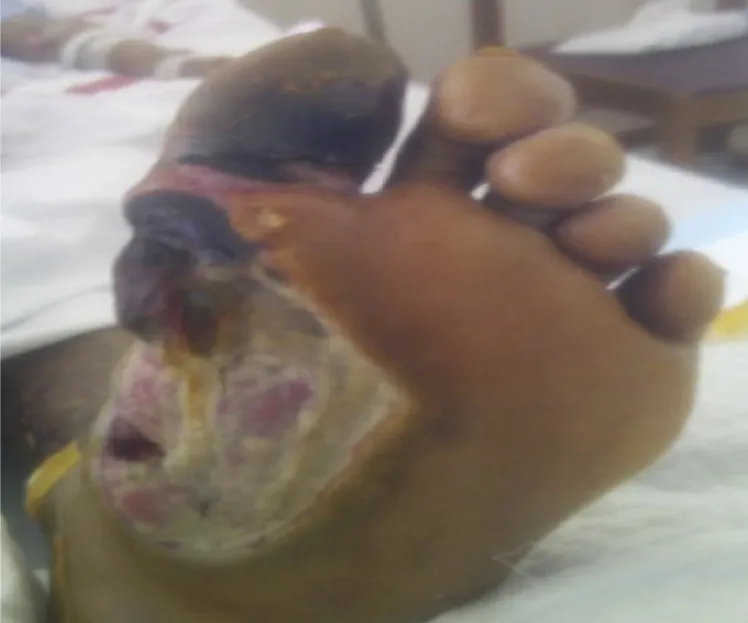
Left Plantar Foot Wound with Dry Gangrene. . Left plantar foot wound post-multiple debridements due to prior large necrotic patch, measuring approximately 8 x 6 cms. Tendons visible within wound with underlying deep tissue. Prominent development of dry gangrene in the large toe involving the toe base.
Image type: medical_photograph (other_medical_photograph)